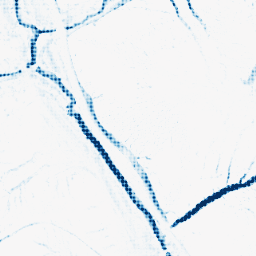
Category: morphological
Decomposition family: morphological
Decomposition parameters: operation: closing
size: 5
Upsampling method: sinc_blackman
Upsampling parameters: scale: 4
kernel_size: 4
Upsampling scale: 4